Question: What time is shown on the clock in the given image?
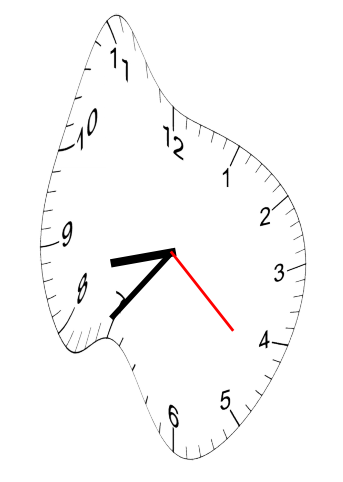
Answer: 08:36:22